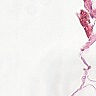
Metastatic tissue present: no